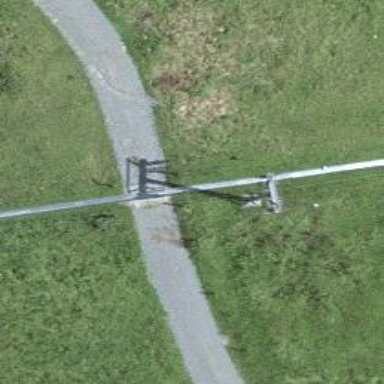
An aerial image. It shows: Uncontrolled level crossing on the railway.